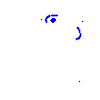
Particle: electron